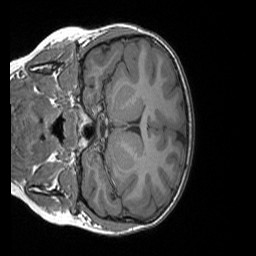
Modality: T1w
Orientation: coronal
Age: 8
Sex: female
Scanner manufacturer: siemens
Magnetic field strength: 3 T
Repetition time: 1.65 s
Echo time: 0.00203 s